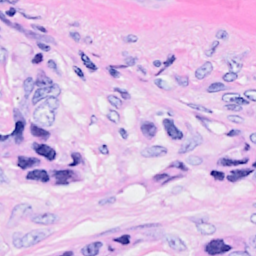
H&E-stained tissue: Breast